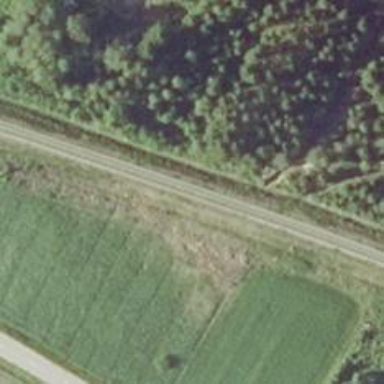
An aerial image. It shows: Continuous rail track.